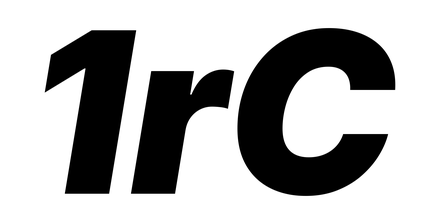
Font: Inter-Italic_Black_Italic